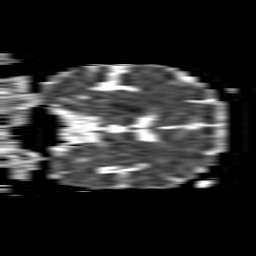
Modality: ADC
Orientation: coronal
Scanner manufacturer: philips
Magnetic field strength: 1.5 T
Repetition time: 3.63 s
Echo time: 0.07155 s